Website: macys
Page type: cart
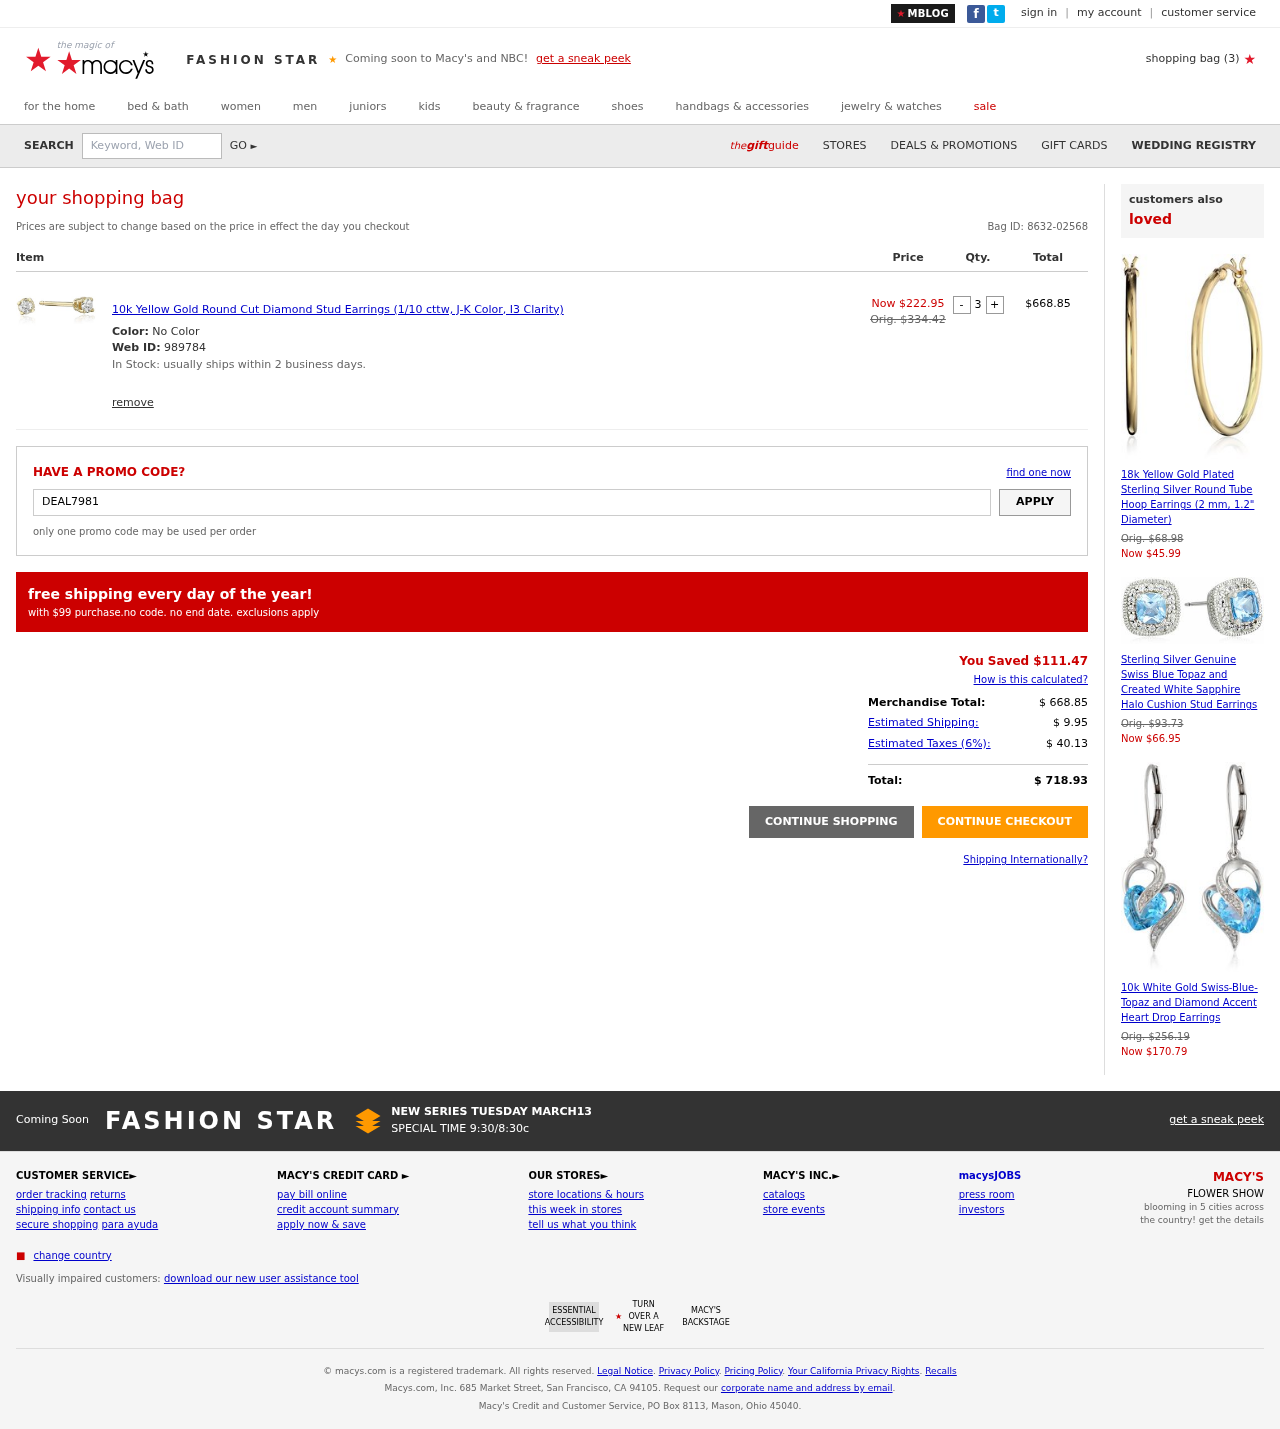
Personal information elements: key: PII_PROMO_CODE
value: DEAL7981
Product elements: key: PRODUCT1_NAME
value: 10k Yellow Gold Round Cut Diamond Stud Earrings (1/10 cttw, J-K Color, I3 Clarity)
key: PRODUCT1_PRICE
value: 222.95
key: PRODUCT1_QUANTITY
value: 3
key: PRODUCT2_NAME
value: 18k Yellow Gold Plated Sterling Silver Round Tube Hoop Earrings (2 mm, 1.2" Diameter)
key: PRODUCT2_PRICE
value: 45.99
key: PRODUCT3_NAME
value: Sterling Silver Genuine Swiss Blue Topaz and Created White Sapphire Halo Cushion Stud Earrings
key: PRODUCT3_PRICE
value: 66.95
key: PRODUCT4_NAME
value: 10k White Gold Swiss-Blue-Topaz and Diamond Accent Heart Drop Earrings
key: PRODUCT4_PRICE
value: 170.79
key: PRODUCT1_SKU
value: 989784
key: PRODUCT1_ORIGINAL_PRICE
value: Orig. $334.42
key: PRODUCT1_TOTAL
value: $668.85
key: PRODUCT2_ORIGINAL_PRICE
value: Orig. $68.98
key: PRODUCT3_ORIGINAL_PRICE
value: Orig. $93.73
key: PRODUCT4_ORIGINAL_PRICE
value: Orig. $256.19
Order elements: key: ORDER_NUM_ITEMS
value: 3
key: ORDER_ID
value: Bag ID: 8632-02568
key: ORDER_SAVINGS
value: $111.47
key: ORDER_SUBTOTAL
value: $ 668.85
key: ORDER_SHIPPING_COST
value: $ 9.95
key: ORDER_TAX
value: $ 40.13
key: ORDER_TOTAL
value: $ 718.93